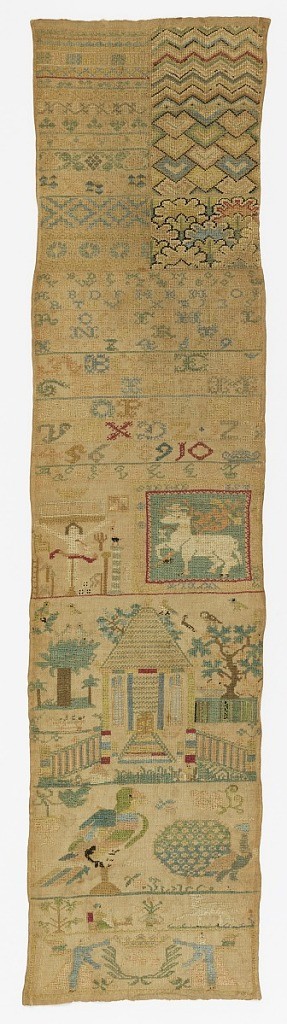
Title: Sampler
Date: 1752
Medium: silk embroidery on linen foundation Technique: embroidered in two-sided cross, long-armed cross, eyelet, knot, back, and double running stitches on plain weave foundation
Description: Long narrow rectangle with geometric pattern bands at the top, followed by spot motifs and religious motifs including the crucifixion and the Lamb of God; near the bottom a large house with a path leading up to it.